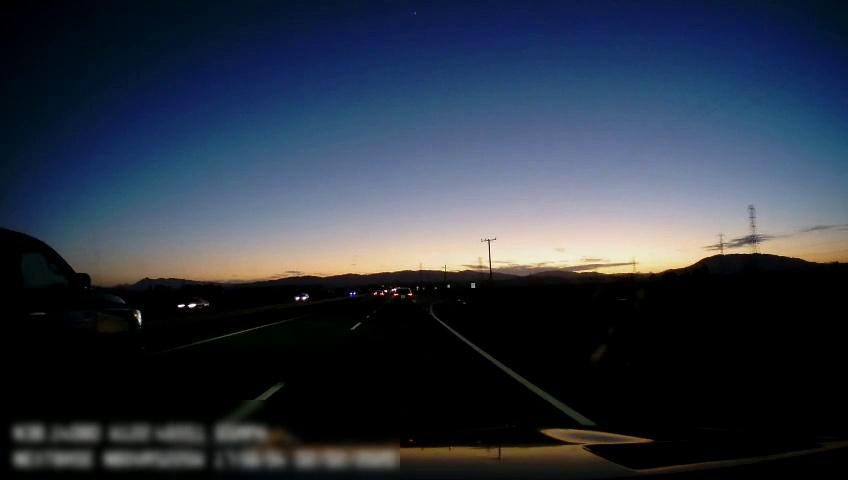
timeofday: Dusk/Dawn/Twilight
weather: Sunny
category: Drivable Space
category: Vehicles | Car
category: Vehicles | Car
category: Vehicles | SUV
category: Vehicles | Car
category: Vehicles | Truck
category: Lanes | Alternate Lane
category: Lanes | Current Lane
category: Lanes | Current Lane